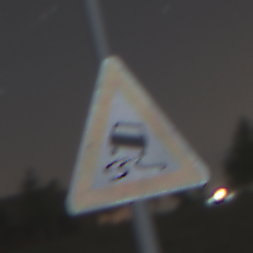
Verkehrszeichen: SchleuderOderRutschgefahr
Umgebung: Outdoor, Nature
Tageszeit: Night
Wetter: Overcast
Licht: Artificial
Jahreszeit: NotSpecified
Kontrast: LowContrast